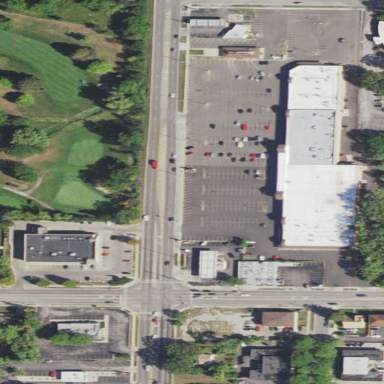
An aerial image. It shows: Retail area.